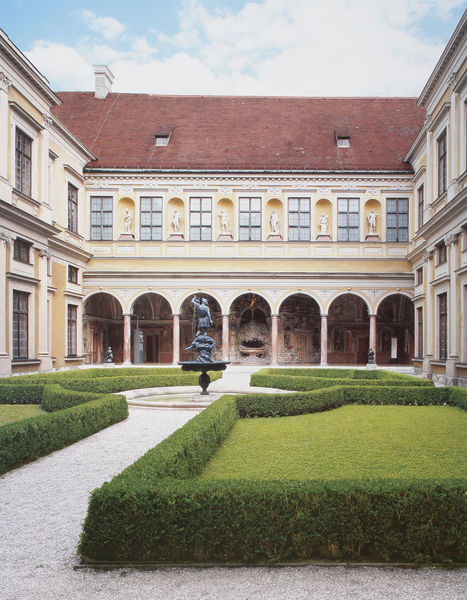
Titel: Grottenhoffassade heute
Künstler: Friedrich Sustris
Standort: München
Institution: Residenz
Schlagwörter: blau, flügel, himmel, schatten, wasser, weiß, wolken, gelb, grün, ocker, braun, fenster, frankreich, glas, grau, hell, hintergrund, licht, schwarz, stützen, säule, säulen, tür, anlage, dach, gebäude, gras, haus, park, rasen, rot, schloss, weg, wiese, wolke, beige, wand, architektur, barock, rahmen, stein, bild, häuser, büsche, wege, figur, gold, renaissance, brunnen, dachziegel, kamin, kreis, rund, schornstein, garten, skulptur, springbrunnen, statue, relief, kieselsteine, bogen, fassade, fassaden, italien, dächer, giebel, ziegel, hecke, hof, grünanlage, pilaster, figuren, kies, rundbogen, detail, symmetrie, metall, bronze, plastik, tor, galerie, foto, fotografie, photographie, bögen, gang, hinterhof, nische, arkade, innenhof, loggia, stütze, bayern, kloster, kreuz, münchen, stockwerk, kiesel, dachfenster, gauben, symmetrisch, gestutzt, architrav, arkaden, kapitelle, photo, fries, villa, sims, gesims, skulpturen, alleen, plastiken, statuen, residenz, rundbögen, grotte, ziegeldach, perseus, beet, gärtner, grad, sieben, gaupen, fontaine, balu, konsole, muschel, buchs, statuetten, merkur, reliefs, fotographie, geometrie, symetrisch, bau, brunne, drachentöter, dachgaube, gebälk, klassizistisch, säulengang, palais, kreuzgang, nischen, teilung, barockgarten, atrium, dreiflügelanlage, gestaltung, schlossanlage, bogengang, wandelhalle, gartenanlage, gaupe, arkadne, buchsbaum, bux, hecken, augsburg, angelegt, rabatten, brunnenhof, grottenhof, wasserspiel, kiesweg, gepflegt, figurennischen, arkadenbogen, patio, brunnenfigur, gerhard, perseusbrunnen, arkanden, augsburger fuggerhaus, augsburtg, beeete, braonze, brunnem, buchshecke, buxhecke, englischer rasen, figuren im zentrum, figurengalerie, gerhart, hinterhofanlagen, kieswege, paderborn?, wandelgarten, wee, wegen, dan, apitelle, springbrunen, wasserspeil, statue brunnen, regenri nne, buchsbaumhecken, muschelgrotte, buchsbaumhecke, nissche